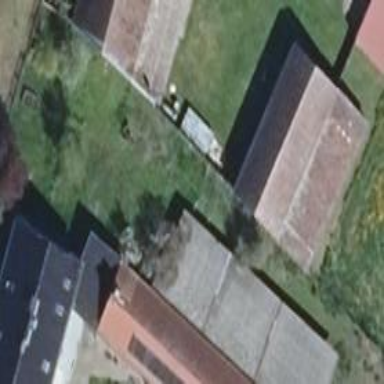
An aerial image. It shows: Flat roof building with grey roof.